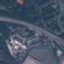
Label: Highway